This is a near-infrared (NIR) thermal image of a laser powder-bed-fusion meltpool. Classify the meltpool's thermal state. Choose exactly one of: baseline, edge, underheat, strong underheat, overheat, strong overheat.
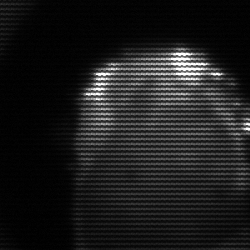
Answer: baseline